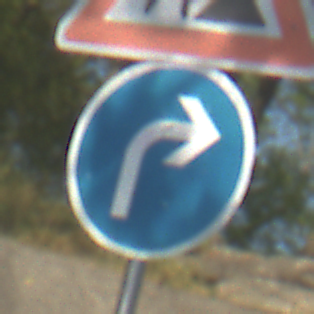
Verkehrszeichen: VorgeschriebeneFahrtrichtungRechts
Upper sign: Arbeitsstelle
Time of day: MorningAfternoon
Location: Outdoor (Nature)
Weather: PartlyCloudy
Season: NotSpecified
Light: Natural